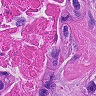
Metastatic tissue present: yes